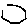
Label: hexagon